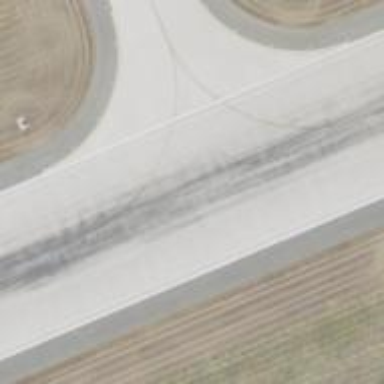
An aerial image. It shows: Image of taxiway at airport.